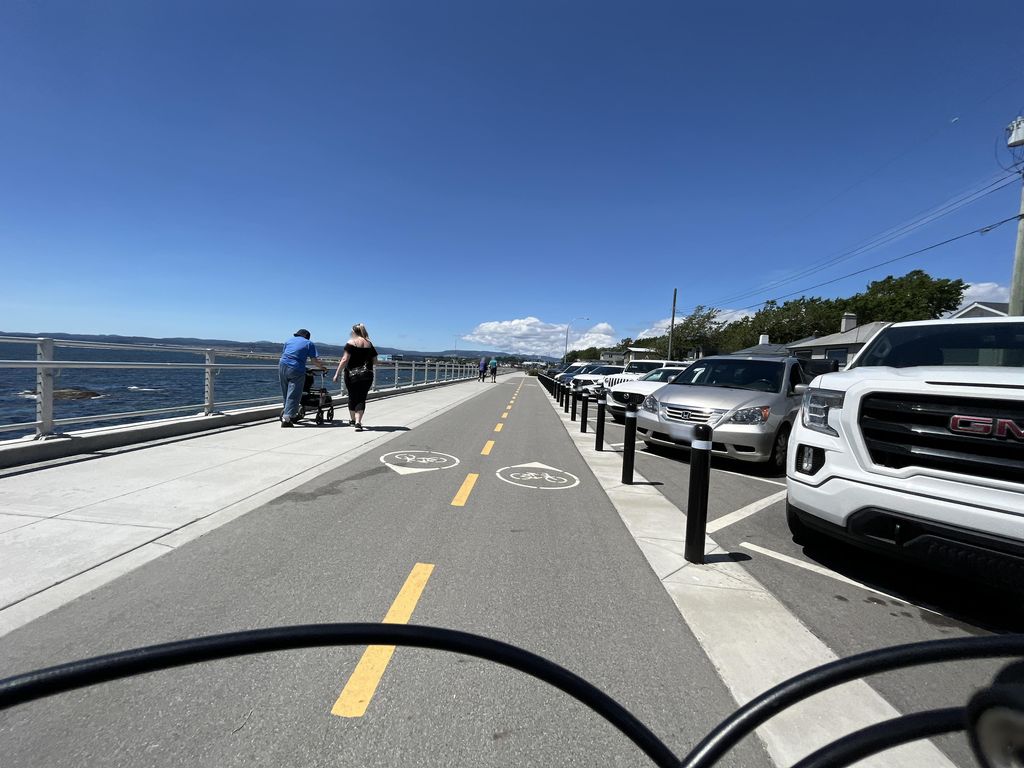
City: victoria